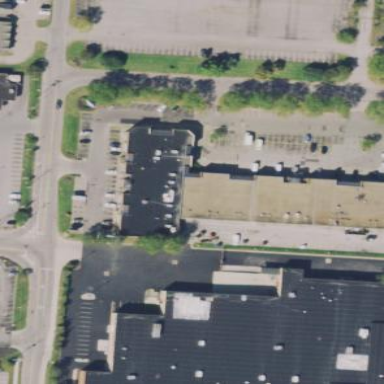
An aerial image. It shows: Retail building.